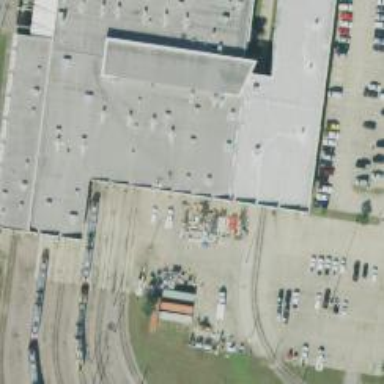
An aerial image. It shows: Light rail service yard with electrified contact line. The yard includes building passage tunnel.